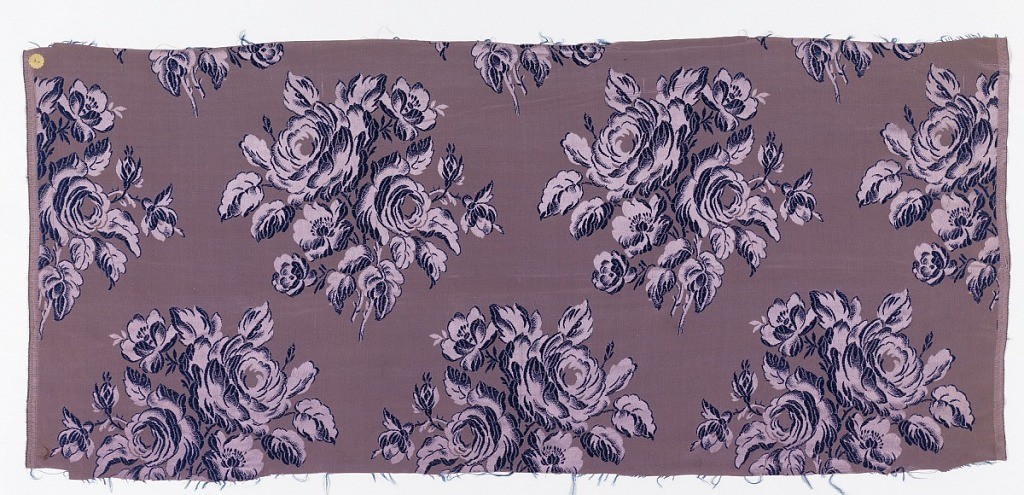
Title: Textile
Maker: Herman A. Elsberg, American, 1869–1938
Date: ca. 1915
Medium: silk Technique: complex woven
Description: Silk textile with crepe woven, purple ground  has a staggered repeat of satin woven, large purple roses.